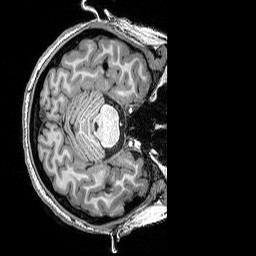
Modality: T1w
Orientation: axial
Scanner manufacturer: siemens
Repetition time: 2.5 s
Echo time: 0.00341 s